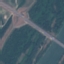
Land use / land cover: Highway